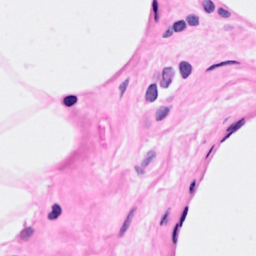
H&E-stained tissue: Breast